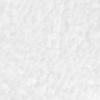
Label: no_change